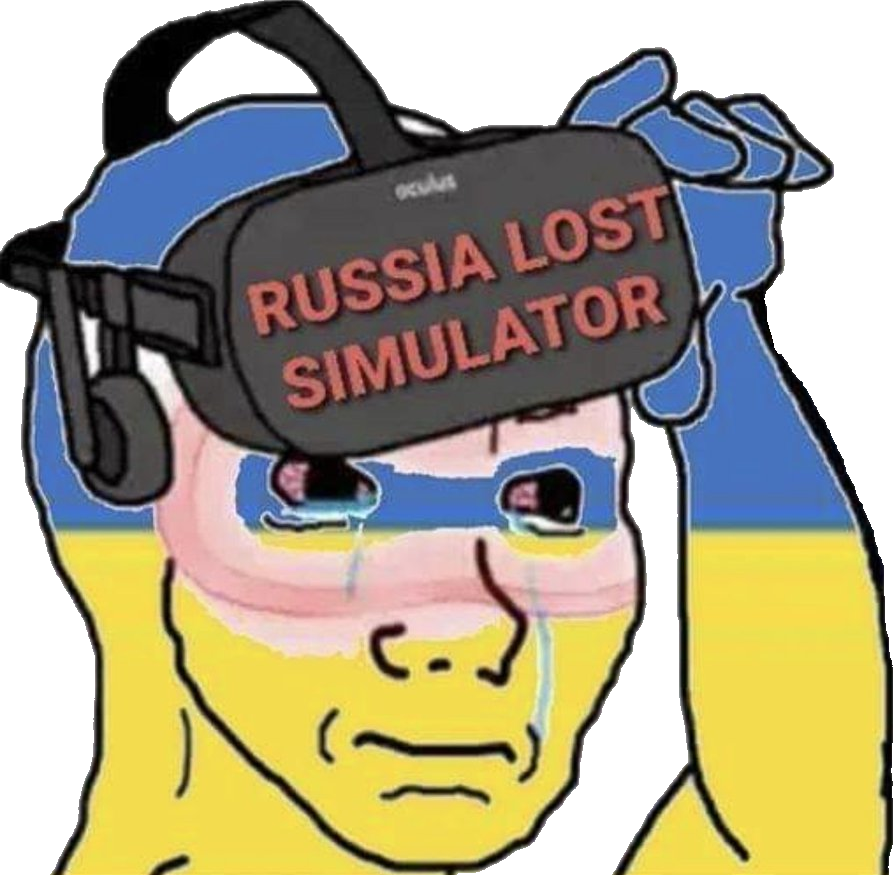
Label: 5_Crying_Wojak